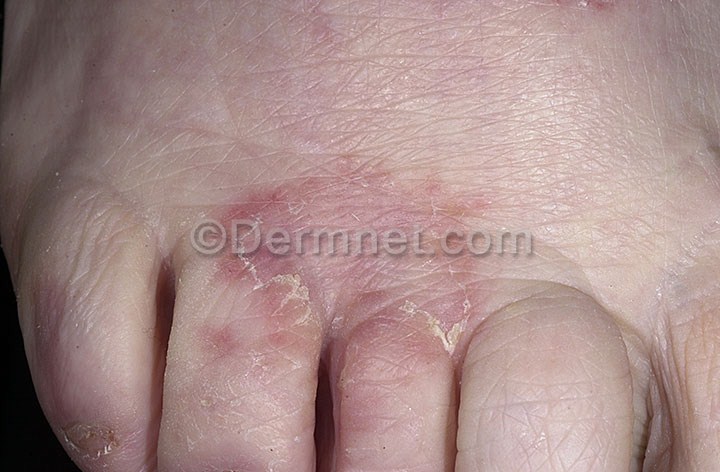
Disease: Tinea Ringworm Candidiasis and other Fungal Infections